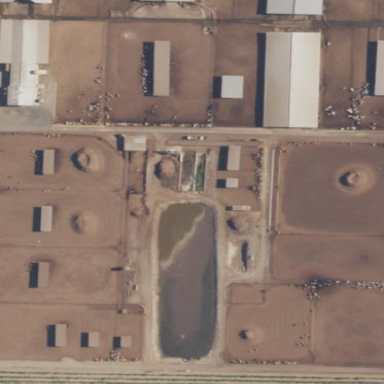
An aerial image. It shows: Farmyard area.